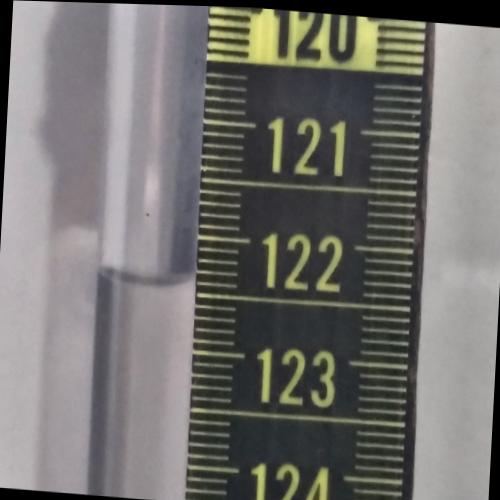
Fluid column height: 122.4 cm